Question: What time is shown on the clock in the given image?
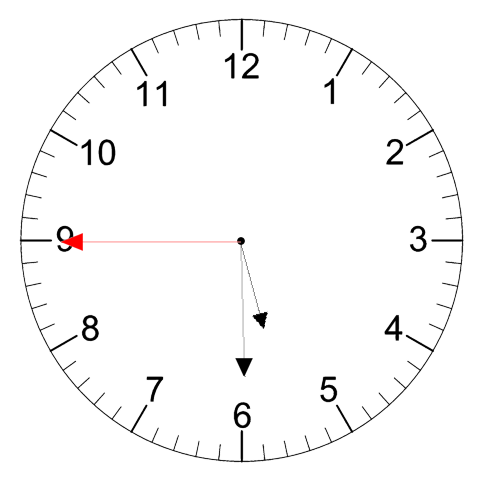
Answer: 05:29:45